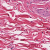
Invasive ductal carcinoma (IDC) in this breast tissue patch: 0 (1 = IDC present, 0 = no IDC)